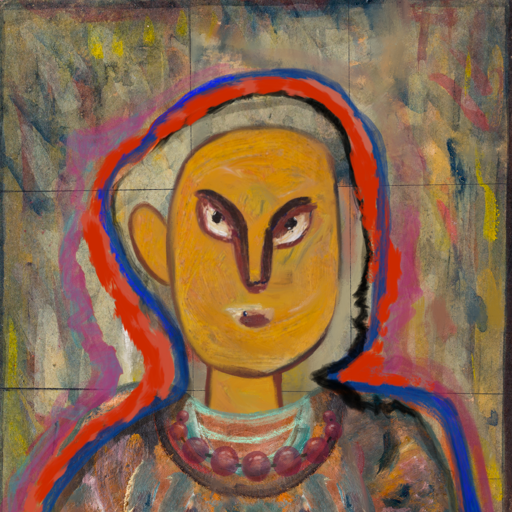
Background: GypsyMother, Head And Neck Front: After_Raid, Face Front: After_Raid, Bust: Boggyland, Hair Front: Experience, Head Accessory: Blank, Second Necklace: Blank, Necklace: Irani_2, Baby: Blank